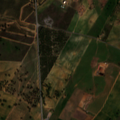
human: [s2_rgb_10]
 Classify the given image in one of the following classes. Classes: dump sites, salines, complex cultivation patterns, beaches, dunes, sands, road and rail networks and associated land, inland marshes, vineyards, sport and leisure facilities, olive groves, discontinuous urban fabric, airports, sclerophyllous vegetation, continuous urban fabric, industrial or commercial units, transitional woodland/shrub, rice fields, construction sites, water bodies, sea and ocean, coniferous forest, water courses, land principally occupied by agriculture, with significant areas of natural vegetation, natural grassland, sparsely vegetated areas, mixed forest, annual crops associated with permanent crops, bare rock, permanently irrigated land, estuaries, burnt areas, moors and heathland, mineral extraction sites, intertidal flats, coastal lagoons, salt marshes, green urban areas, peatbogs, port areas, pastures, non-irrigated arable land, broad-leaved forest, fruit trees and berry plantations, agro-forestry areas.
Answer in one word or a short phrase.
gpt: permanently irrigated land, olive groves, annual crops associated with permanent crops, land principally occupied by agriculture, with significant areas of natural vegetation